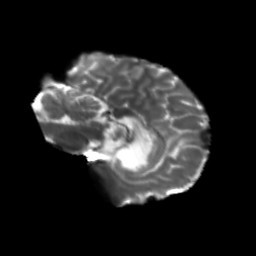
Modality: T2w
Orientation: sagittal
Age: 46
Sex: male
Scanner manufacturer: siemens
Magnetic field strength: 3 T
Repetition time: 5.25 s
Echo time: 0.08 s